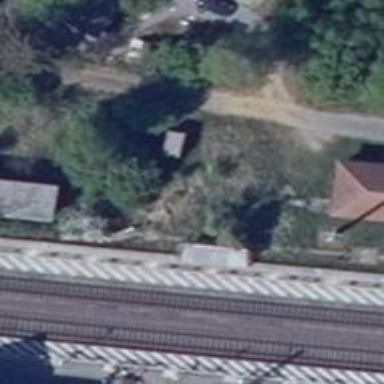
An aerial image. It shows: Public transport shelter.